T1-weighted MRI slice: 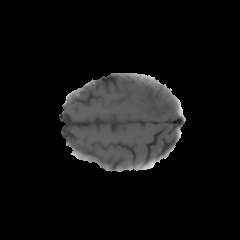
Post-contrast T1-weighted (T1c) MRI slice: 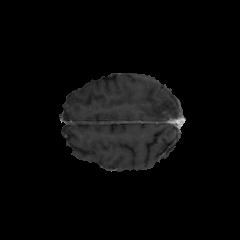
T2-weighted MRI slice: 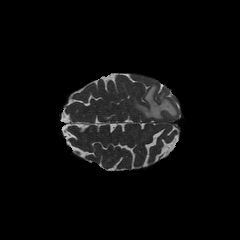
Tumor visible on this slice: yes